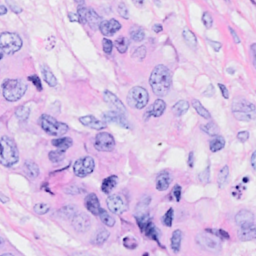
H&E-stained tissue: Breast